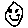
Label: smiley face